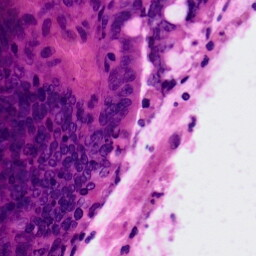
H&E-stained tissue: Colon